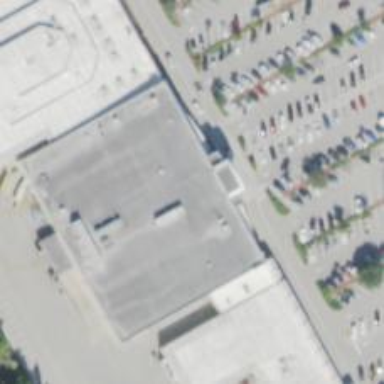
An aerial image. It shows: Supermarket.